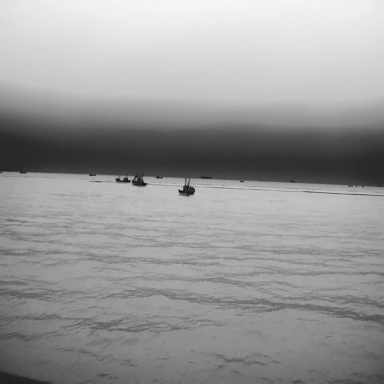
There are ten bulk_carriers in the infrared image.